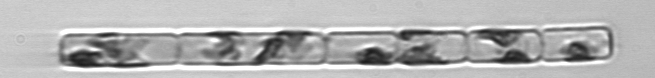
Label: Guinardia_delicatula